What modifications can be observed between these two pictures?
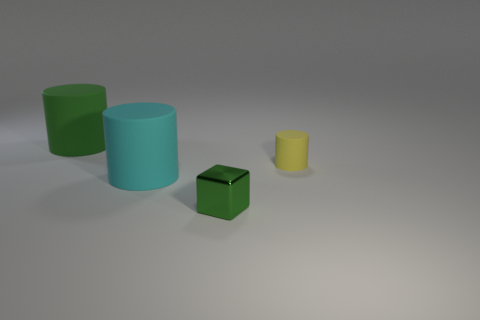
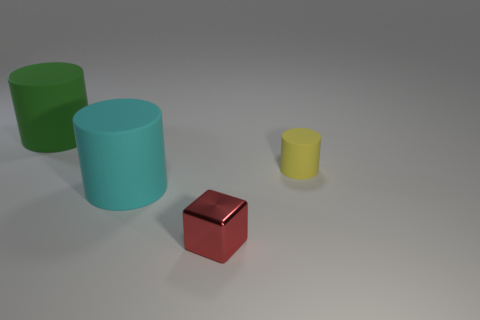
the small green cube became red
the tiny green shiny block that is in front of the yellow object turned red
the block changed to red
the small green shiny cube in front of the cyan matte thing turned red